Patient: sex F, age 51
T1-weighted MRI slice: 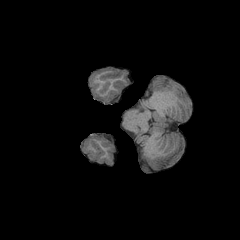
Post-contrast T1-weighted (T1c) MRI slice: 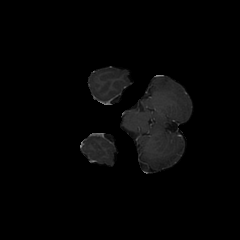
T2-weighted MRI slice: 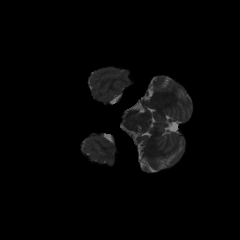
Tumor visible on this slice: no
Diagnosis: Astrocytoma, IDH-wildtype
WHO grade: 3